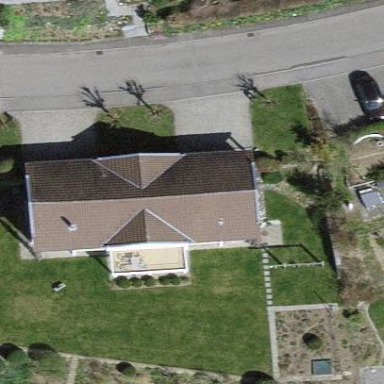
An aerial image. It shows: Simple and straightforward house.